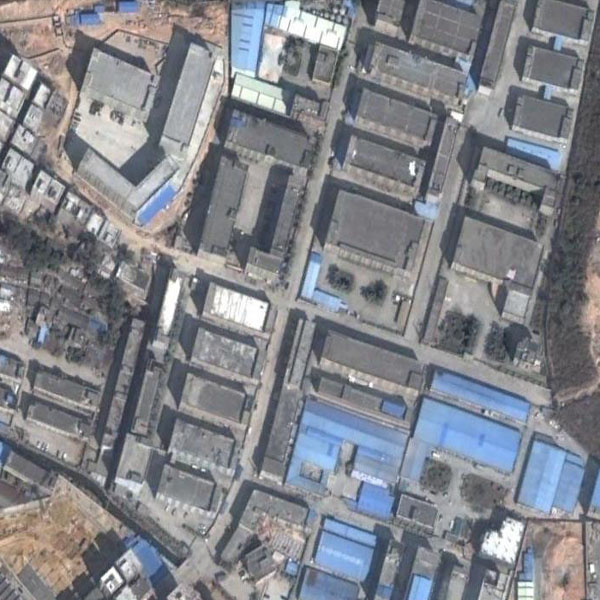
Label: Industrial